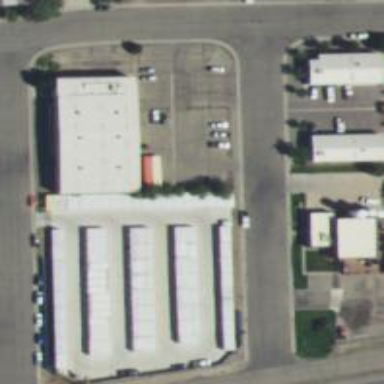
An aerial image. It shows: Commercial area with storage rental shop.